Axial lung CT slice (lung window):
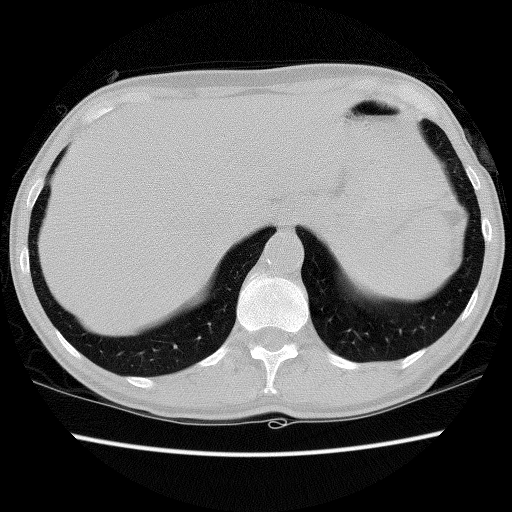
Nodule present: no